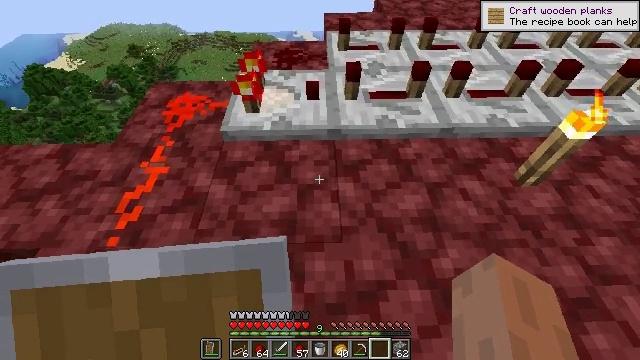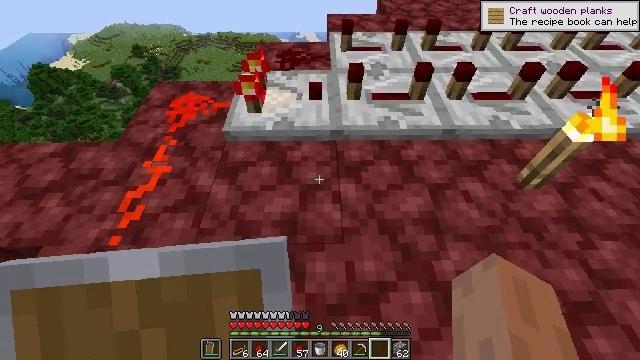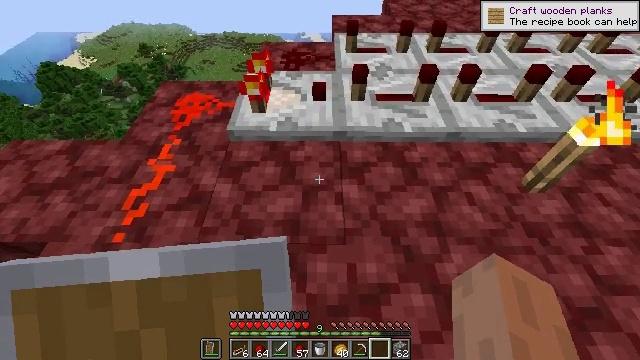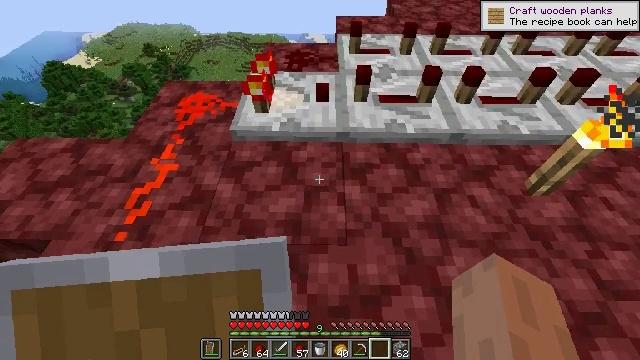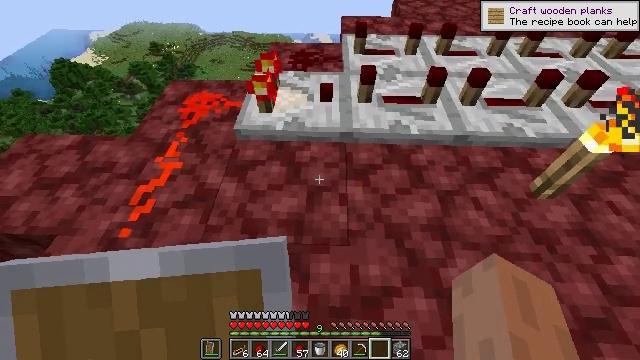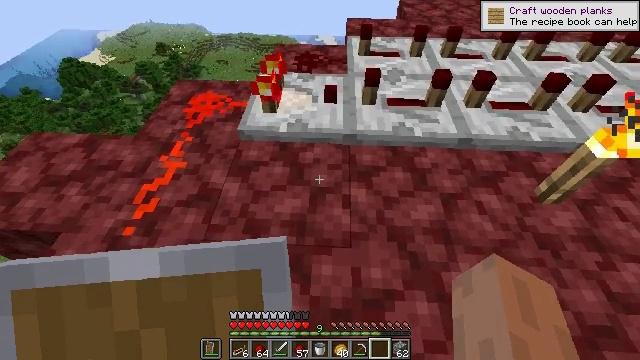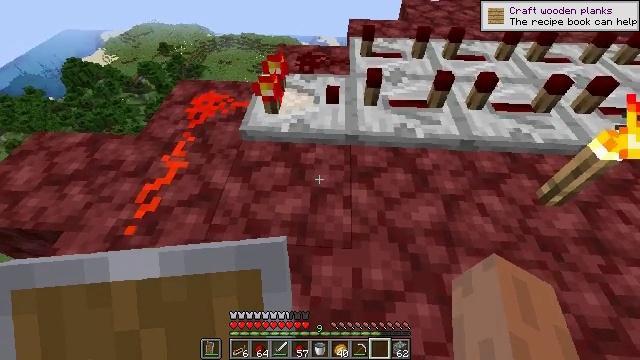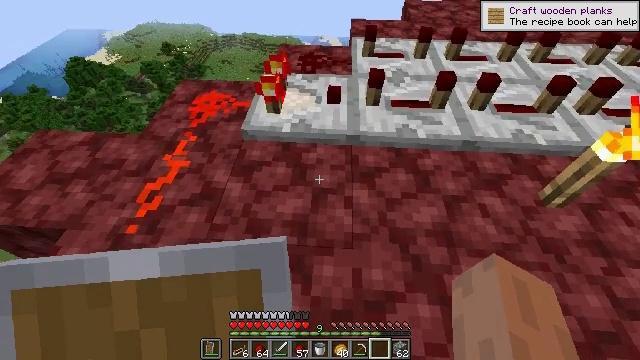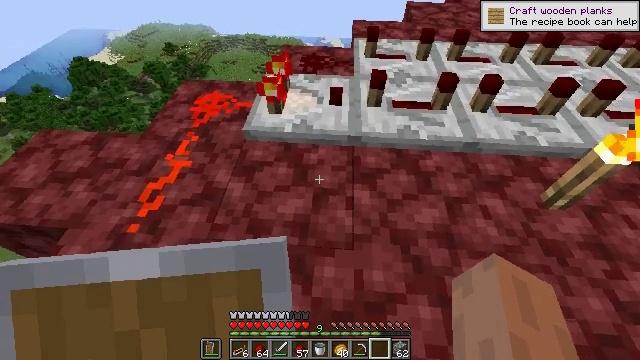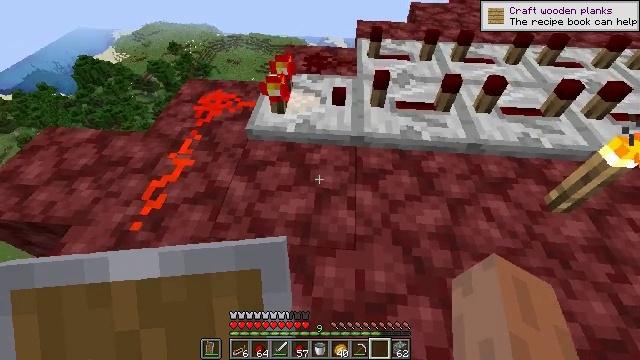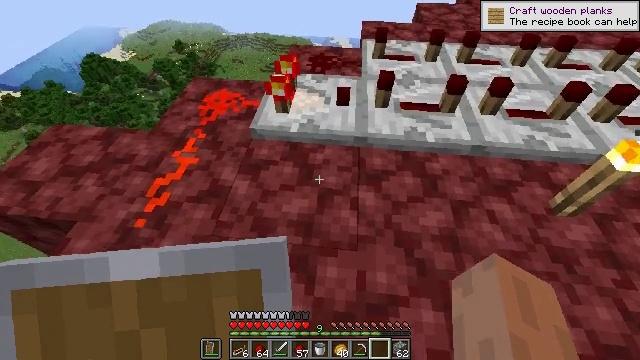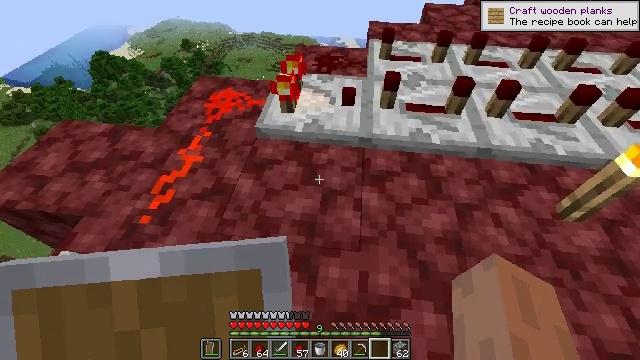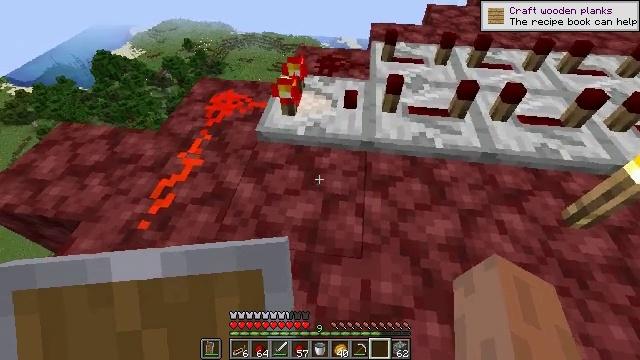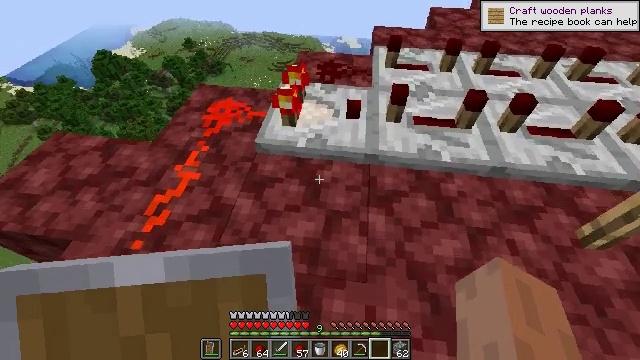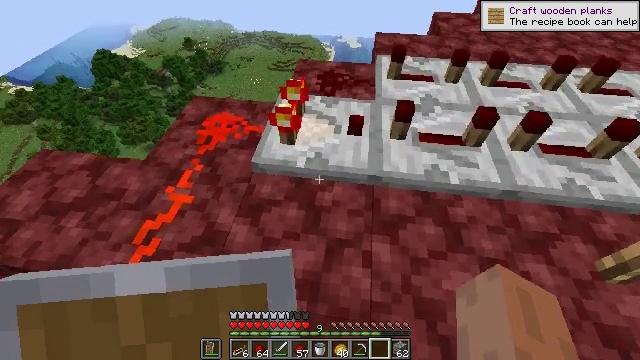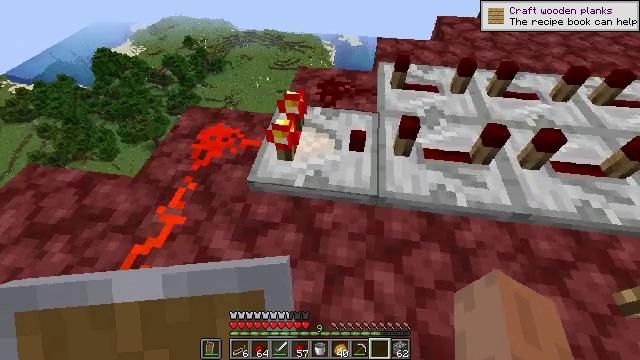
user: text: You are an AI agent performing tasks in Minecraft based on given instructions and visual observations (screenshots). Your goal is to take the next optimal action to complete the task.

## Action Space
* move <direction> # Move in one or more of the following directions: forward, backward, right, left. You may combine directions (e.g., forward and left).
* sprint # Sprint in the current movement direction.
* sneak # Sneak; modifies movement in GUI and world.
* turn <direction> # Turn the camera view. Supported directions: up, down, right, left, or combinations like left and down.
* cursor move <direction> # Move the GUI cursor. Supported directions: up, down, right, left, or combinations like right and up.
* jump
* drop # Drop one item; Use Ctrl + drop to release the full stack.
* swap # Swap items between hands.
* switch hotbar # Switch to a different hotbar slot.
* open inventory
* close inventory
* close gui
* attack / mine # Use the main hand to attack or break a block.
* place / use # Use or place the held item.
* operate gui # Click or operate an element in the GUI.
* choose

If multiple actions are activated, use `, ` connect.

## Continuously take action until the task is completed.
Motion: motion action
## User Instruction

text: Retrieve the comparator by mining it.
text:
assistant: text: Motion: no_op
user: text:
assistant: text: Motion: turn left
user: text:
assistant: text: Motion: no_op
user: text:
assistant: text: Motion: turn left
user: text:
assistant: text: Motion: turn left
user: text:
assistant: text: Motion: no_op
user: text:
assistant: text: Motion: no_op
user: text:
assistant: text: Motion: no_op
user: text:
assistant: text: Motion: no_op
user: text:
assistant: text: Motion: turn left
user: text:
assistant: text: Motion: turn left
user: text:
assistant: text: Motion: move forward
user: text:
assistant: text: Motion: move forward
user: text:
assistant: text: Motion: move forward
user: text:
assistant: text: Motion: move forward
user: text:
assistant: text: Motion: move forward
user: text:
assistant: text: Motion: move forward, turn down
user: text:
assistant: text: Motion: turn down
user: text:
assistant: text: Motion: no_op
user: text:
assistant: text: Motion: no_op
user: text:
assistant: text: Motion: no_op
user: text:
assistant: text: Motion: turn down
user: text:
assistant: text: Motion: turn down
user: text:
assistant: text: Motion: no_op
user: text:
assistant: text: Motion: no_op
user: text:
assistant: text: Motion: no_op
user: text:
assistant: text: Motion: no_op
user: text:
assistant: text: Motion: no_op
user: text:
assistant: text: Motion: no_op
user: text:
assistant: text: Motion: no_op